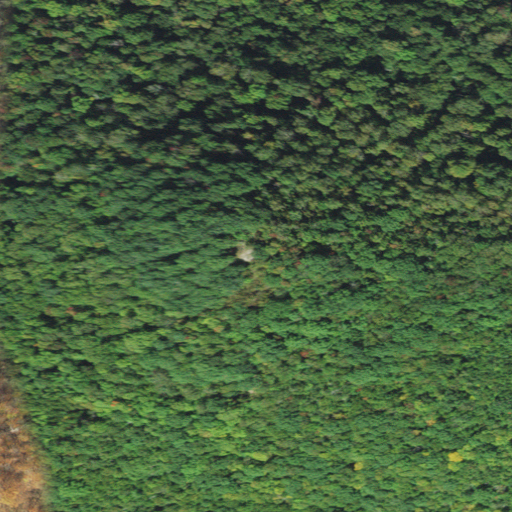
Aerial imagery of mountain in Vermont named Little Haystack Mountain containing deciduous forest and low intensity development